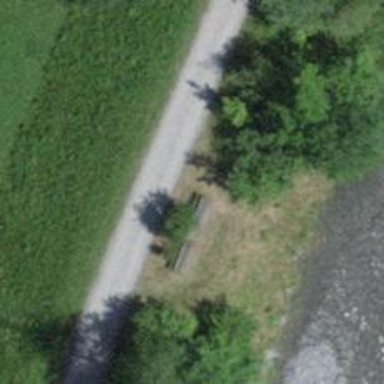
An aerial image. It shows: Brown bench.